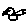
Label: bird